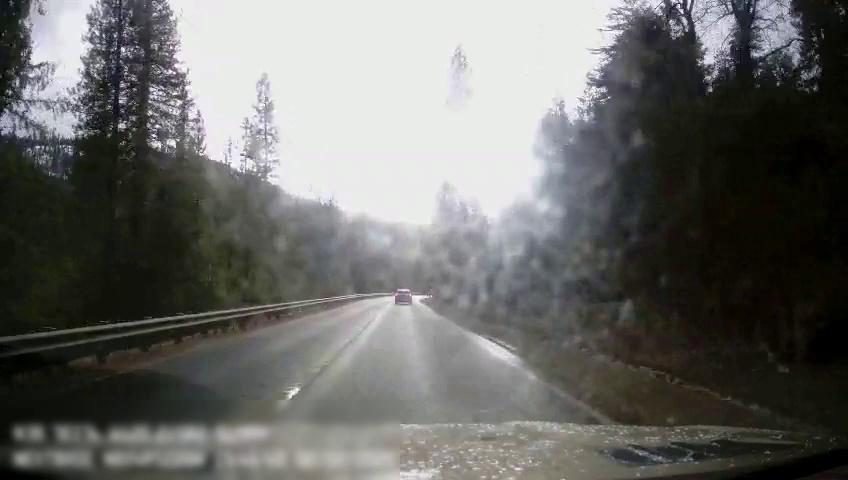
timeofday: Day
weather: Sunny
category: Drivable Space
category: Vehicles | SUV
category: Lanes | Alternate Lane